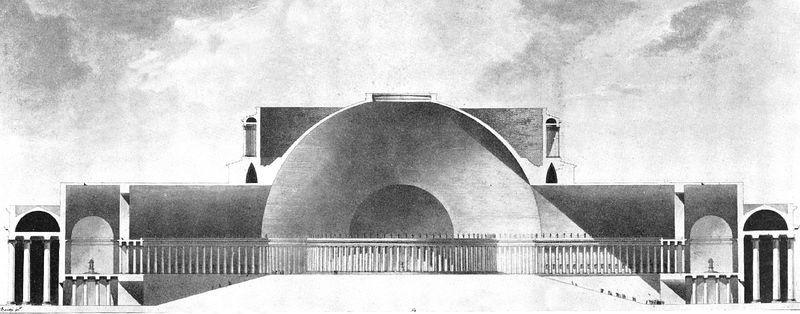
Titel: Entwurf eines Museums von Boullée
Künstler: Etienne-Louis Boullée
Schlagwörter: himmel, weiß, landschaft, raum, schwarz, skizze, säule, säulen, zeichnung, gebäude, haus, wolke, wand, architektur, kirche, bühne, theater, rund, bogen, fassade, italien, moderne, modern, mauer, kuppel, treppe, geländer, tor, bögen, arkade, burg, festung, druck, schnitt, bleistift, räume, entwurf, rom, griechenland, plan, museum, querschnitt, kapitol, säulengang, bauwerk, katakombe, katakomben, empfangshalle, arakden, überdacht, protz, rundtheater, zeulen, säuleln